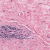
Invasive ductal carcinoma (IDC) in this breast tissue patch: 0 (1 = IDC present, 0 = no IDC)